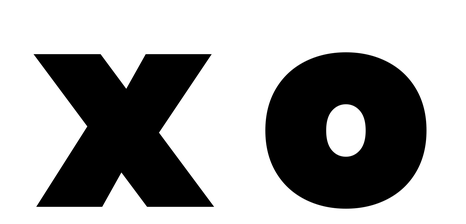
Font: Poppins-Black